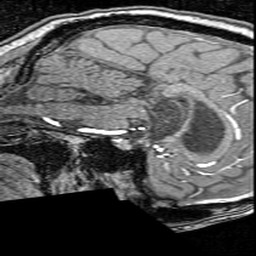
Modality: angio
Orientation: sagittal
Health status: ill
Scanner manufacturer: siemens
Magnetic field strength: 3 T
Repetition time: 0.022 s
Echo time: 0.00395 s